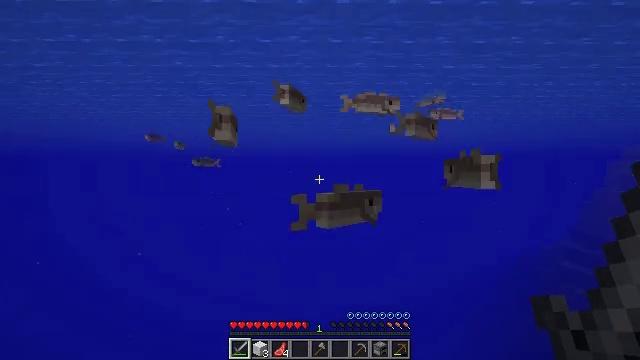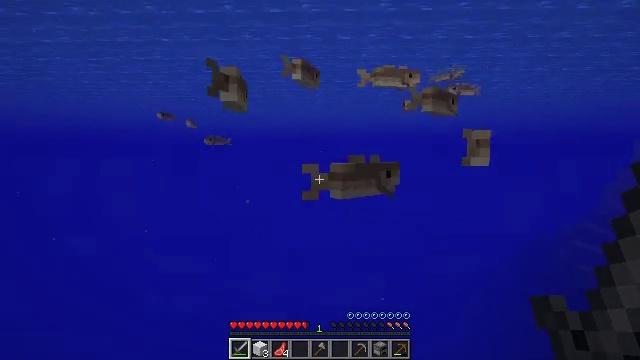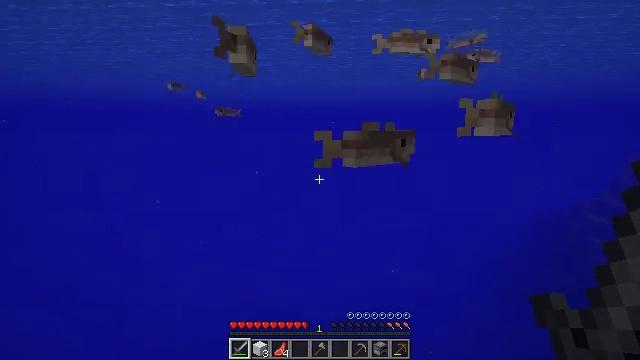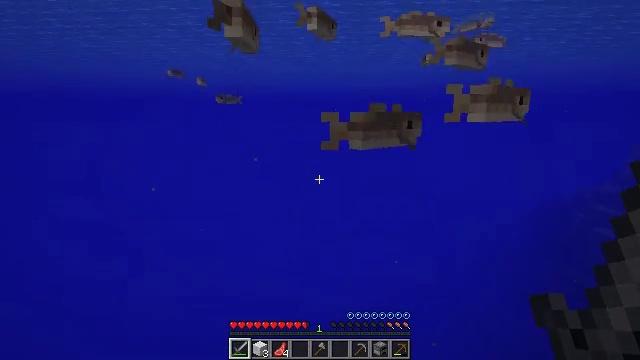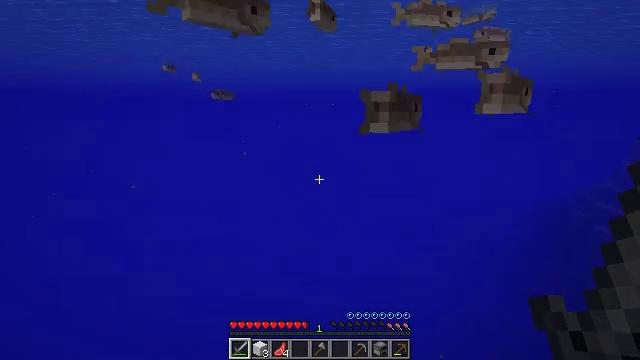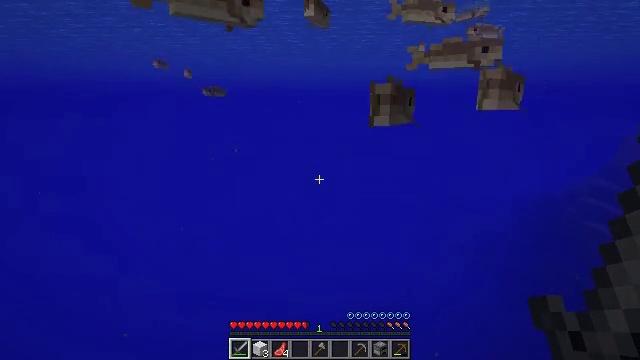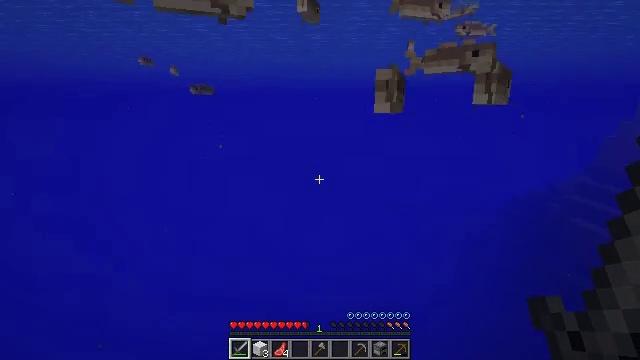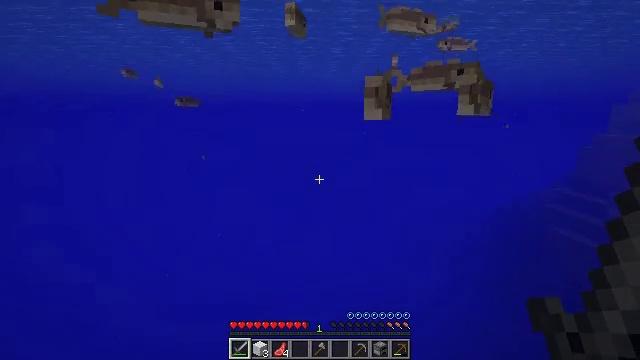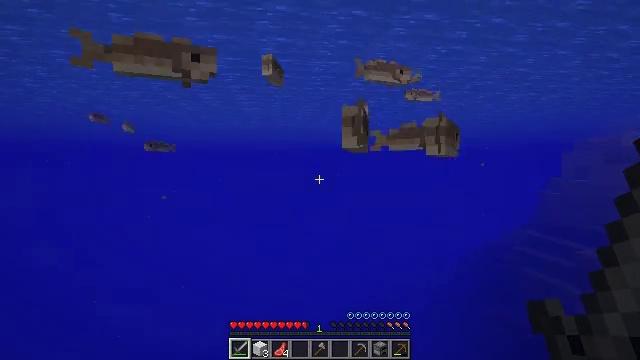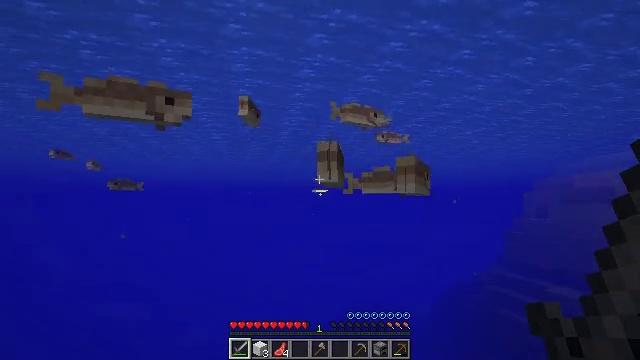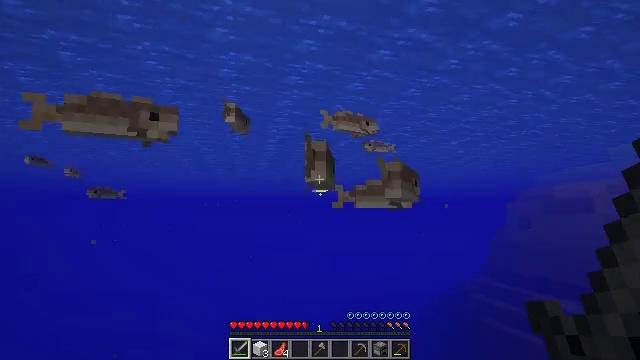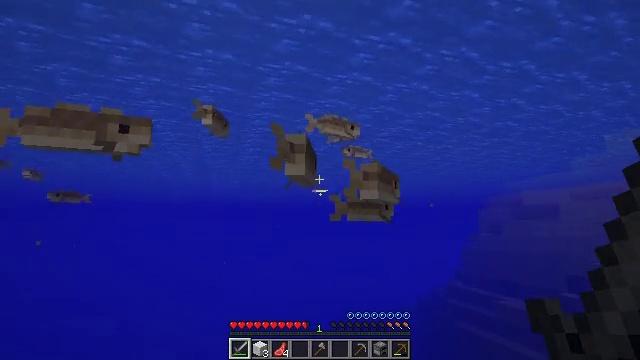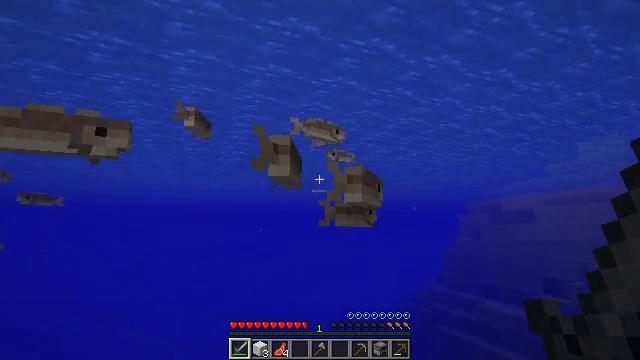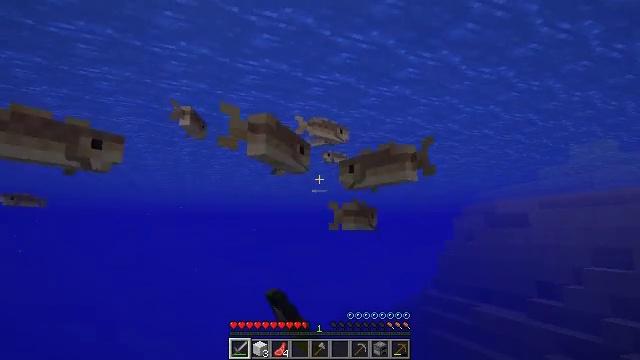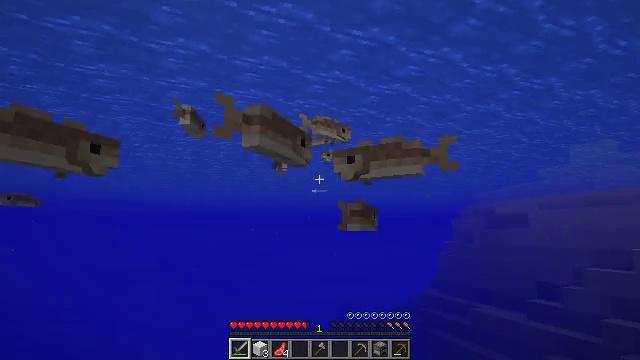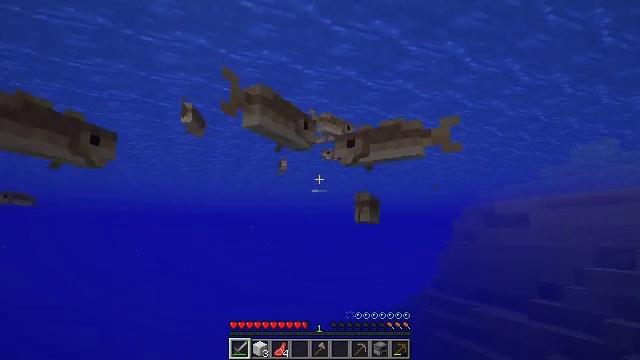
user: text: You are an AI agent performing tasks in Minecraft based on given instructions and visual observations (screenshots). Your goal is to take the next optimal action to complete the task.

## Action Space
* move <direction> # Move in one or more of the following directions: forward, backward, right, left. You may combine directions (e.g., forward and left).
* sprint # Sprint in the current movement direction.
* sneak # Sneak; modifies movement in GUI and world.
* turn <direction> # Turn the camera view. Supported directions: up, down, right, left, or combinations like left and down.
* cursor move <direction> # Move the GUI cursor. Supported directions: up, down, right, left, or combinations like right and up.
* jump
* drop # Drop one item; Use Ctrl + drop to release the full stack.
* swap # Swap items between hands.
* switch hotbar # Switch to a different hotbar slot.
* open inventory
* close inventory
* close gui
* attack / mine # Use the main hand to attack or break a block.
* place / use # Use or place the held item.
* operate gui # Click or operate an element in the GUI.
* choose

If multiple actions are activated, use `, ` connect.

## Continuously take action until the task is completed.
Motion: motion action
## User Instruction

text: Hunt a cod.
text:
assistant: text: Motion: move forward, turn left and down
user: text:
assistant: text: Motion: move forward, turn left and down
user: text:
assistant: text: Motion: move forward, turn down
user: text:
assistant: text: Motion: move forward
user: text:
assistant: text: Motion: turn right
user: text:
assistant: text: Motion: turn right
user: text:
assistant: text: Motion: turn right and up
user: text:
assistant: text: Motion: move forward, turn right and up
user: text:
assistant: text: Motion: move forward, turn right and up
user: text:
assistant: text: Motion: move forward, turn right and up
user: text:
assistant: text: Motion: move forward, turn right and up
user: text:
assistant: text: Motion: move forward, turn right, attack / mine
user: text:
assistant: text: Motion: move forward, turn right, attack / mine
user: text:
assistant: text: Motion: move forward, attack / mine
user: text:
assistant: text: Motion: move forward, attack / mine
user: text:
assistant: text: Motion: move forward
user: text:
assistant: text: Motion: move forward
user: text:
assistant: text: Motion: move forward
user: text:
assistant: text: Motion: move forward
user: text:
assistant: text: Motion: move forward
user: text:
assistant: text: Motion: move forward
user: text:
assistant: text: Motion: move forward, turn left and up
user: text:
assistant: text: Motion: move forward, turn up
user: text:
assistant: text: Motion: move forward, turn right and up
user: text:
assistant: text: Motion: move forward, turn right and up
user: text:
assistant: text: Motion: move forward, turn right and up
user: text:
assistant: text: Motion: move forward, turn right and up
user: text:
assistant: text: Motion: move forward, turn right and up
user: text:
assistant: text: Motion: move forward, turn right, jump
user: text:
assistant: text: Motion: move forward, turn right, jump